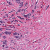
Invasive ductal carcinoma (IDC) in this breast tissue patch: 0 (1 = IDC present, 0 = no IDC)